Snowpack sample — Snodgrass Mountain, Crested Butte, Colorado (2/4/25, 12:06 PM MST)
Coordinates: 38.923, -106.968
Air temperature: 35 °F
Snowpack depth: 80 cm
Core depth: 70 cm
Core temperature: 32 °F
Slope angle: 14°, slope face: 78°
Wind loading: low
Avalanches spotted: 0
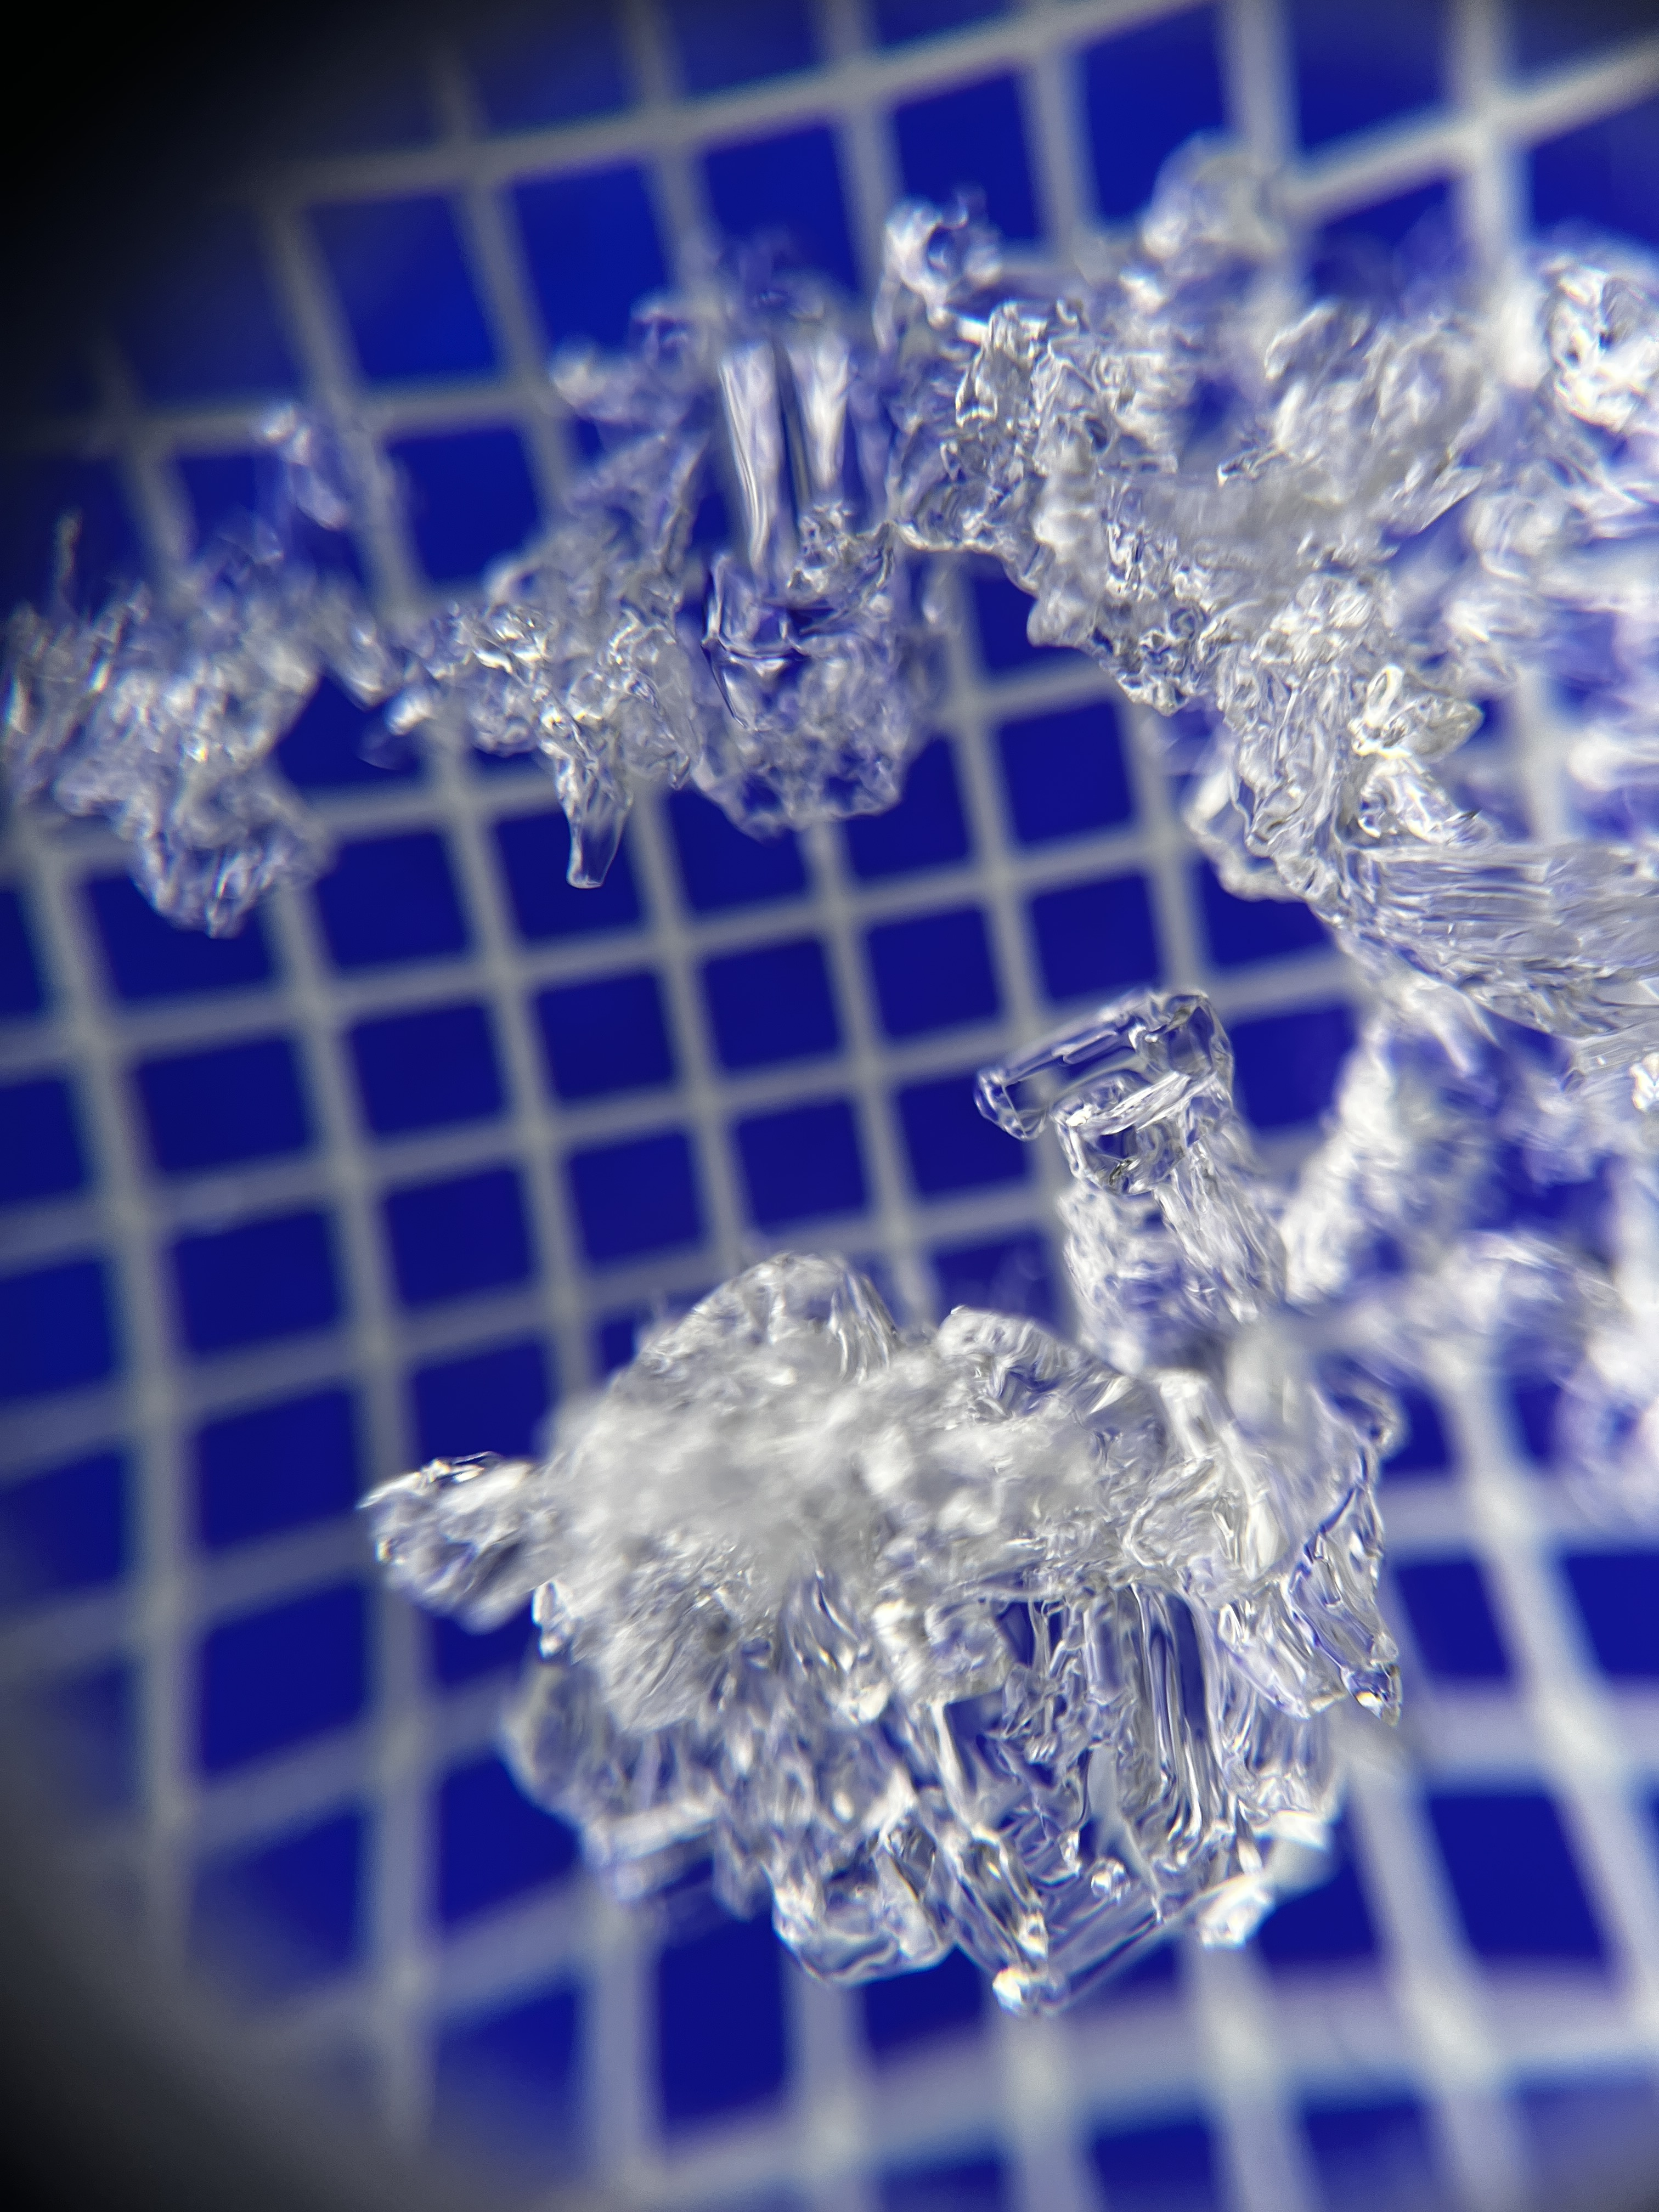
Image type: magnified_profile
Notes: No avalanches nearby, unusually warm weather for the last month reported by residents, Collected 25 yards from treeline